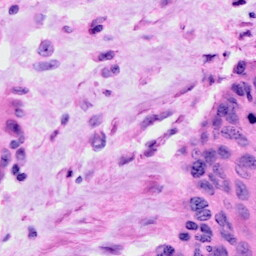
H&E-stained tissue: Cervix